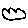
Label: cloud